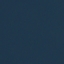
Land use / land cover: SeaLake